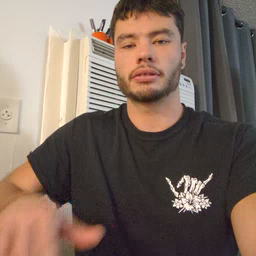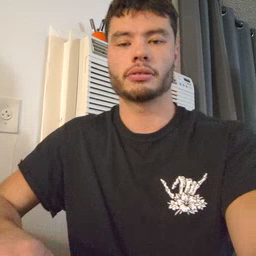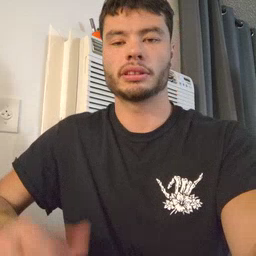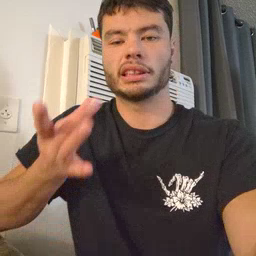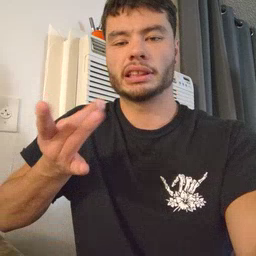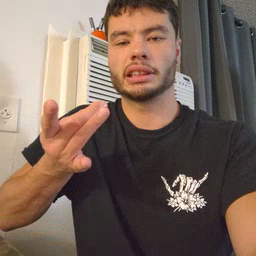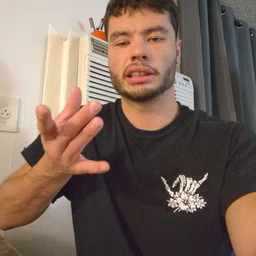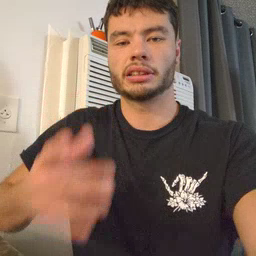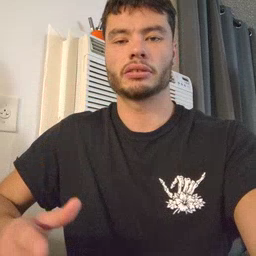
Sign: sticky